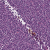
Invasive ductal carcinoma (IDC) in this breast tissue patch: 1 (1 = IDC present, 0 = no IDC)